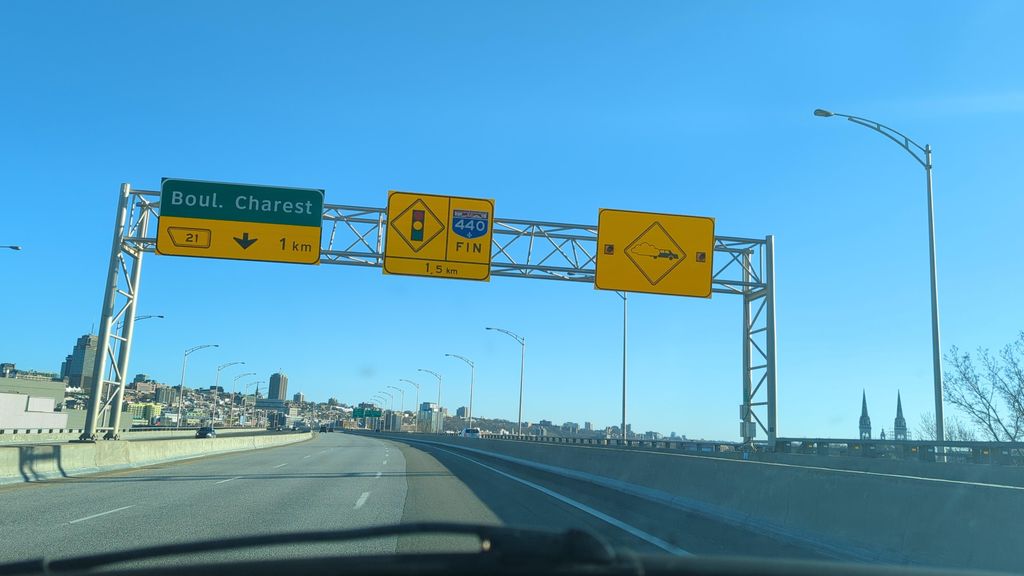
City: quebec_city